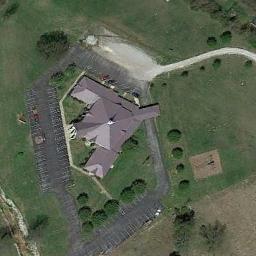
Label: sparse_residential